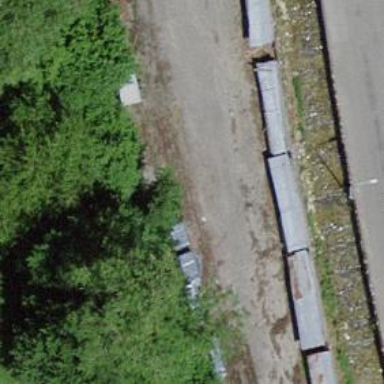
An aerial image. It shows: Culvert tunnel.